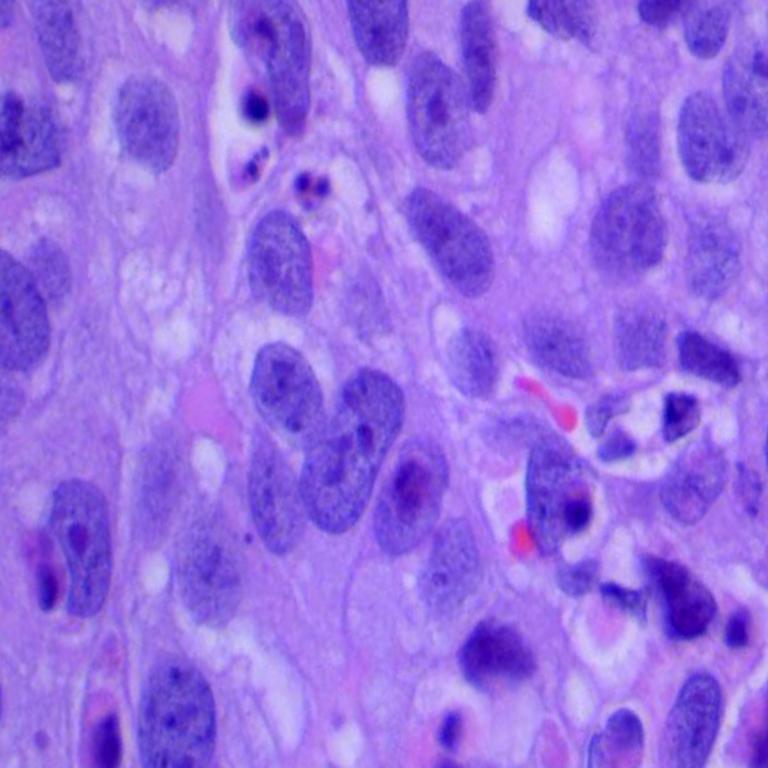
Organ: lung
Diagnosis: squamous carcinomas